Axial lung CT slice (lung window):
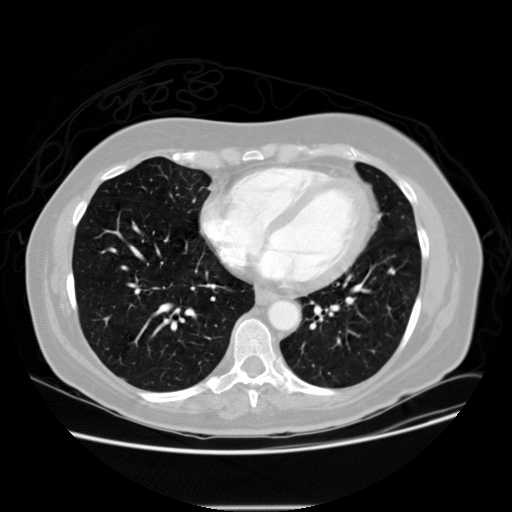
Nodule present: no